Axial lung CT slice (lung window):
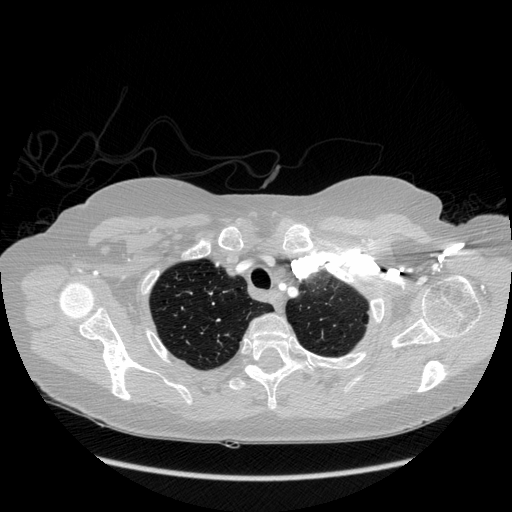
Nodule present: no